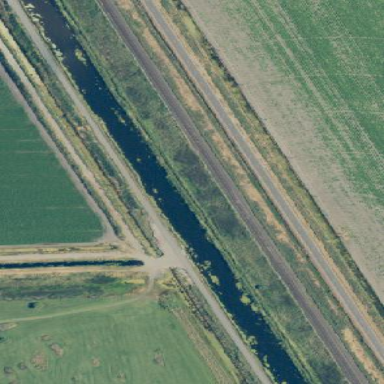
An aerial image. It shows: Canal with water flowing through it.